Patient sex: F
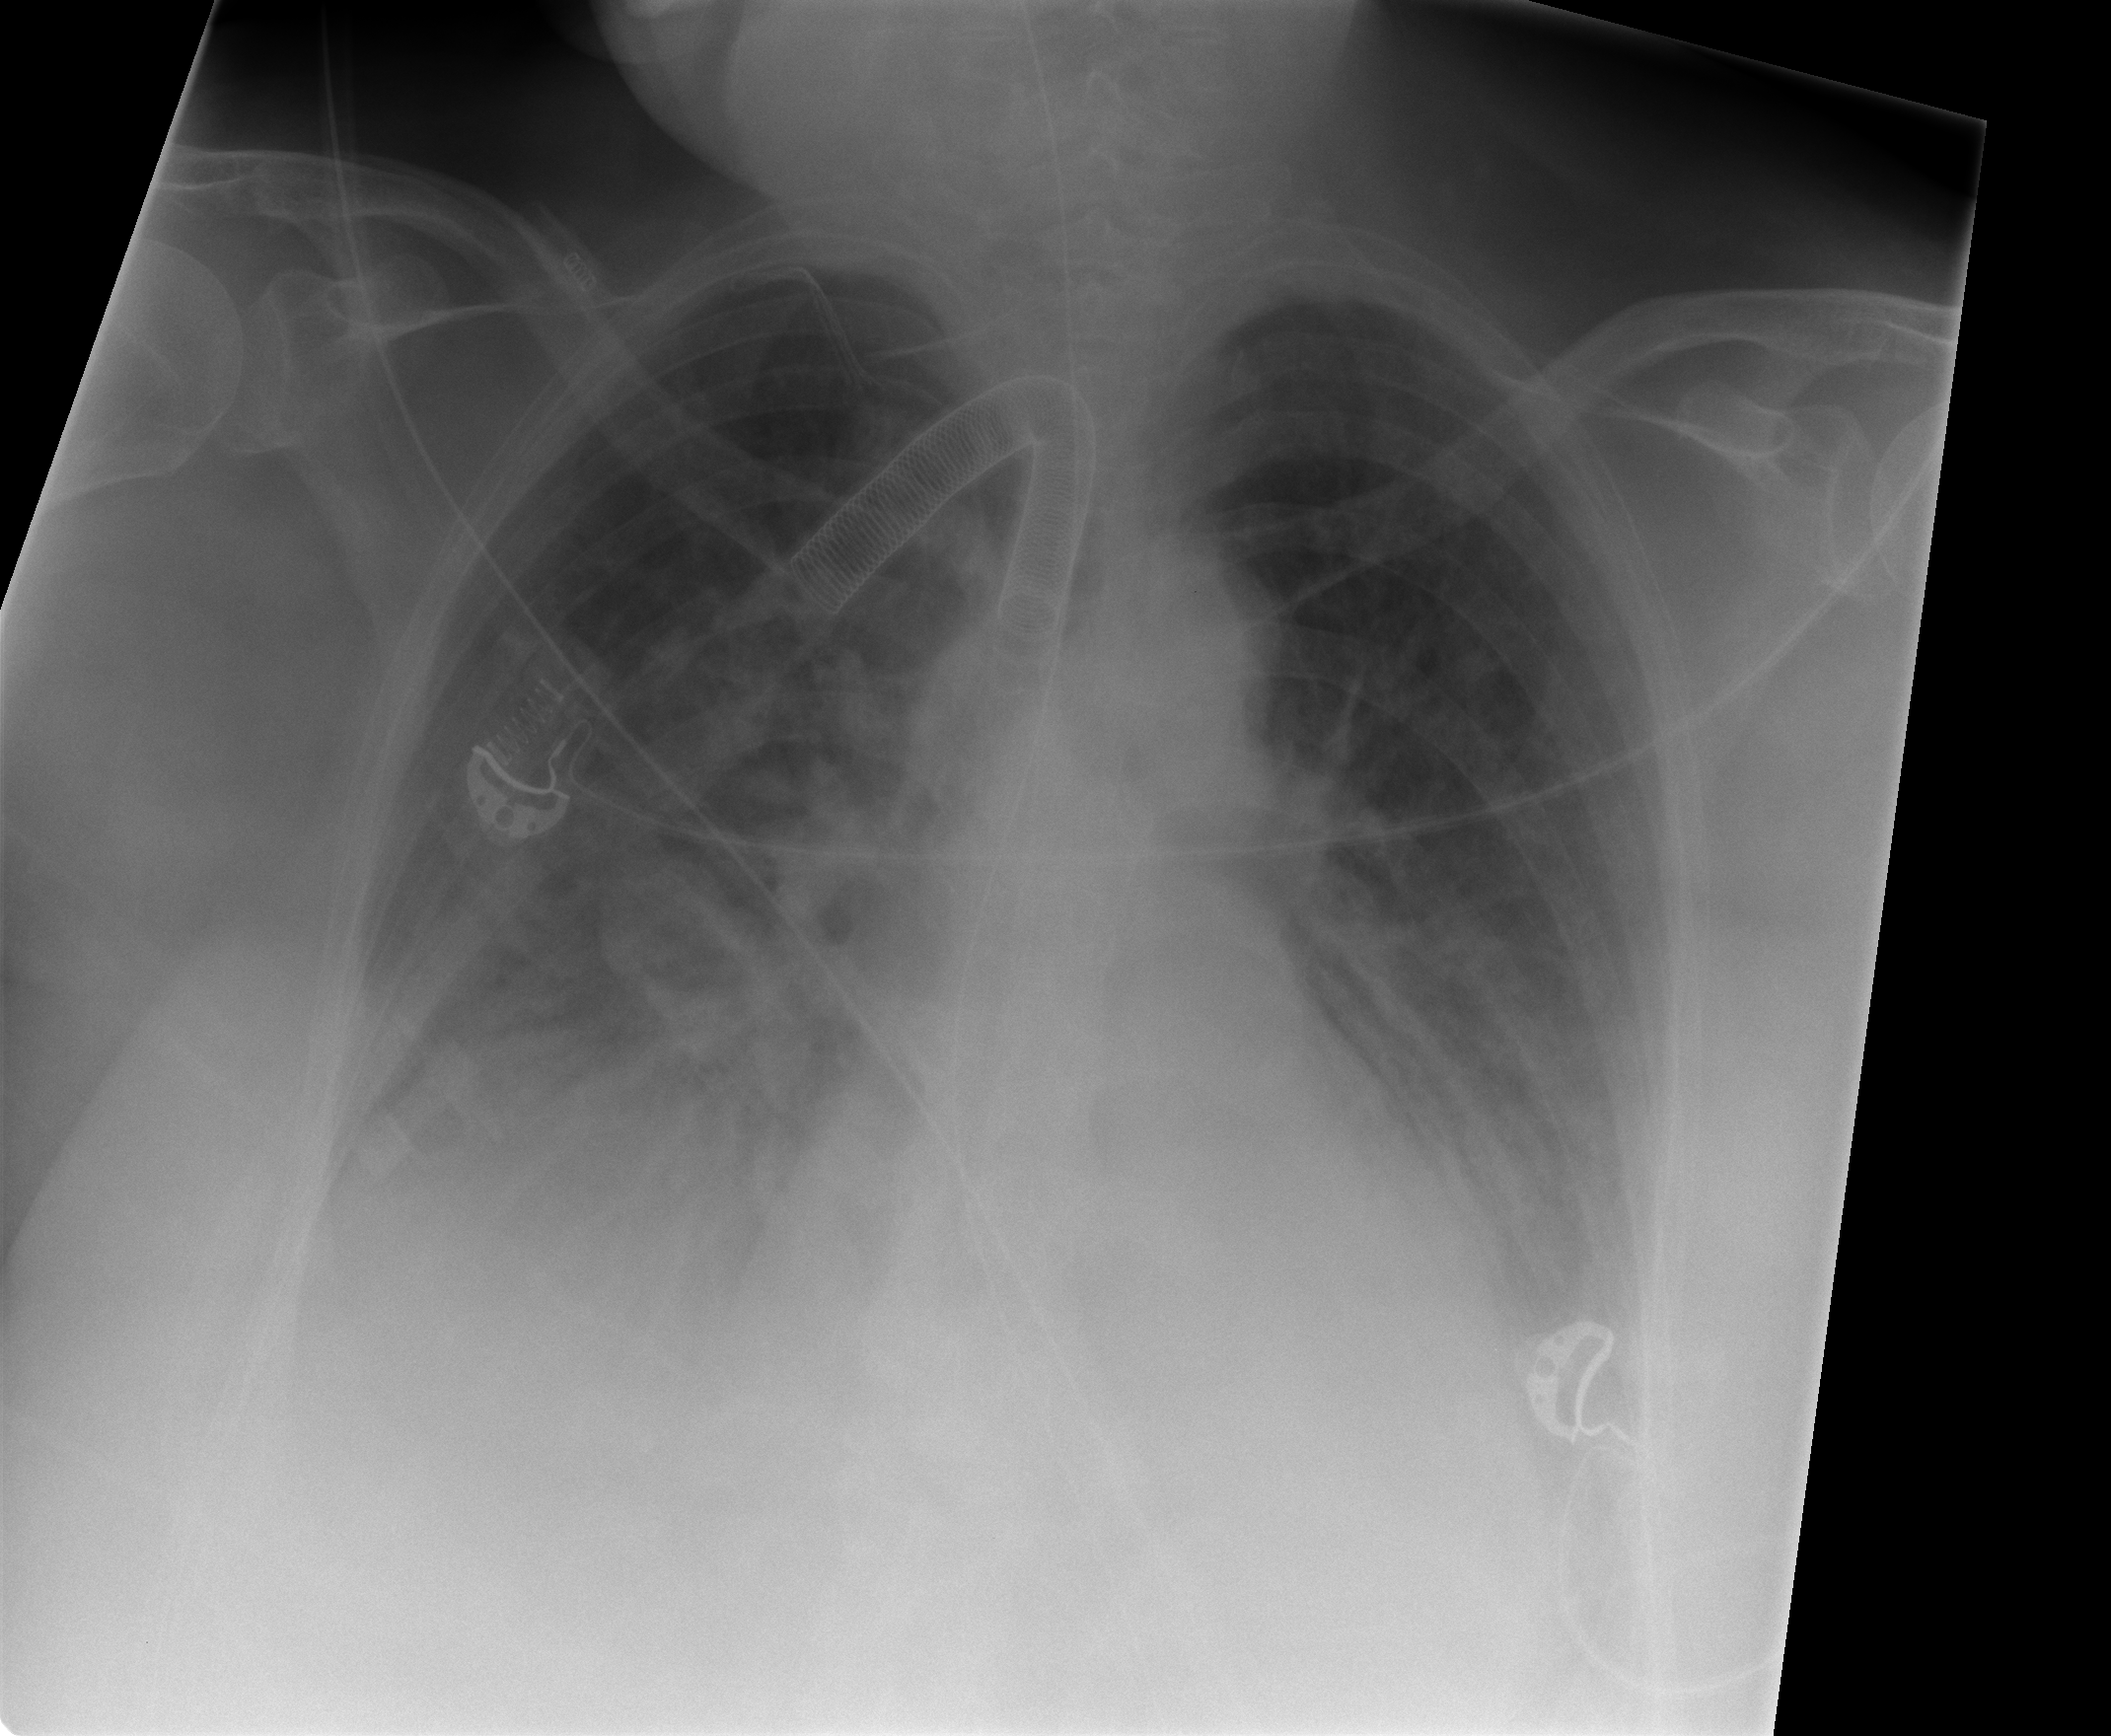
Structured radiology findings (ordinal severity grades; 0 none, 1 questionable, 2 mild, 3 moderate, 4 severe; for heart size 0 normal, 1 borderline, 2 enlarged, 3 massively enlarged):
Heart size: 1
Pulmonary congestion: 2
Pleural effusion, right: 3
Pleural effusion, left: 2
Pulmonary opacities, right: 0
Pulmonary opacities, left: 0
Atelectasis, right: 3
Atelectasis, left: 2